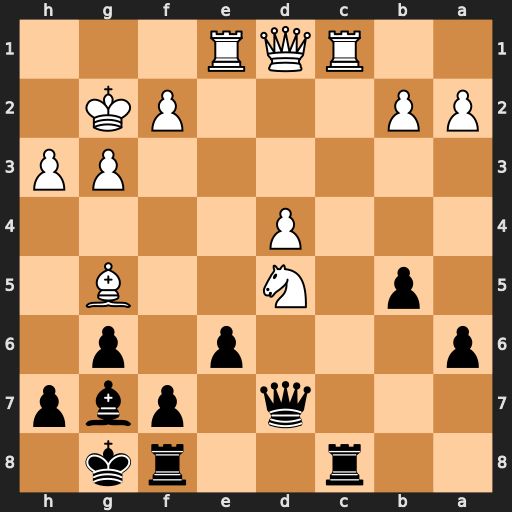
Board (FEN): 2r2rk1/3q1pbp/p3p1p1/1p1N2B1/3P4/6PP/PP3PK1/2RQR3
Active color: b
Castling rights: -
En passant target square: -
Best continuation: Qxd5+ Qf3 Qxg5 Rxc8 Rxc8